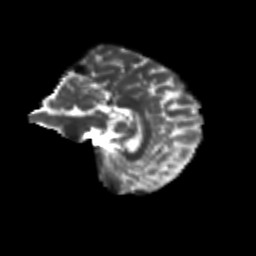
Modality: T2w
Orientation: sagittal
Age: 25
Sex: female
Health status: healthy
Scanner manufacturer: siemens
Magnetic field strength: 3 T
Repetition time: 8.6 s
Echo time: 0.095 s